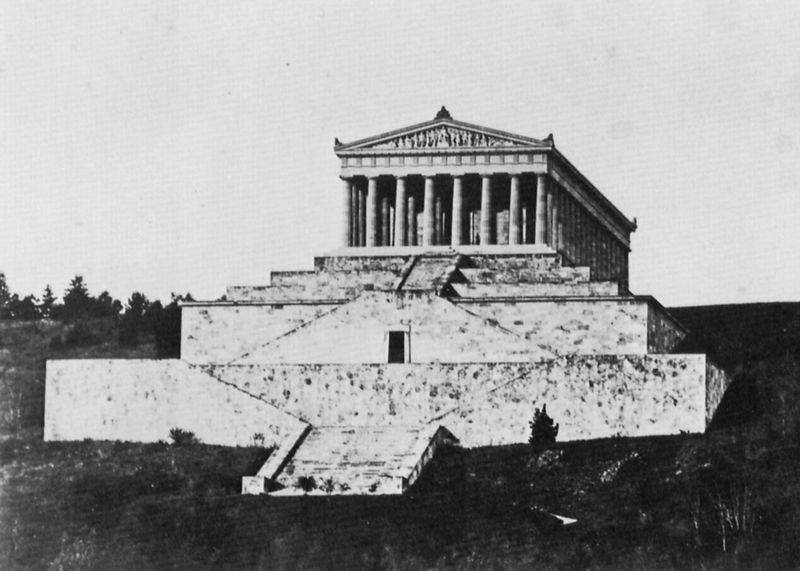
Titel: Walhalla
Künstler: Georg (Fotograf) Böttger
Standort: Leverkusen
Institution: Agfa-Gevaert Photo-Historama
Schlagwörter: baum, berg, dunkel, held, himmel, kämpfer, schatten, weiß, bäume, dreieck, landschaft, grau, hell, licht, marmor, schwarz, säule, säulen, tür, zeichnung, dach, gebäude, gras, wiese, alt, architektur, sockel, stein, steine, feld, hügel, strauch, busch, figur, klassizismus, wald, anhöhe, deutschland, aussicht, relief, ansicht, perspektive, hang, giebel, mauer, ziegel, steinmauer, türe, figuren, böschung, treppe, treppen, symmetrie, aufgang, deutsch, stufe, stufen, tor, halle, foto, fotografie, photographie, treppenstufen, antike, bayern, palast, denkmal, symmetrisch, groß, druck, schwarzweiss, kuppe, tanne, architrav, kapitelle, photo, fries, portal, sims, skulpturen, mauern, giebelfeld, antik, karg, olymp, griechisch, fresken, griechenland, freitreppe, historismus, fleckig, absätze, tempel, abstufung, dorisch, breit, heilig, fotographie, klassik, mausoleum, aufnahme, athen, akropolis, klenze, parthenon, säulengang, tympanon, gesamtansicht, schäfte, triglyphen, metopen, treppenaufgang, first, grichisch, walhalla, peripter, peripteros, ruhmeshalle, regensburg, stiege, archaisch, akroter, ruhm, walhala, kreta, donau, aäulen, ziggurat, doris, schwarzweiß0, stufentempel, pathenon, 19. jahrhundert, donaustauf, triqlypehn, metopehn